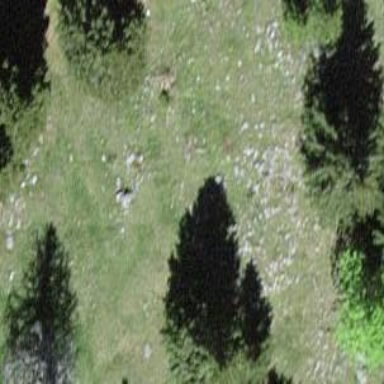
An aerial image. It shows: Needle-leaved tree in nature.